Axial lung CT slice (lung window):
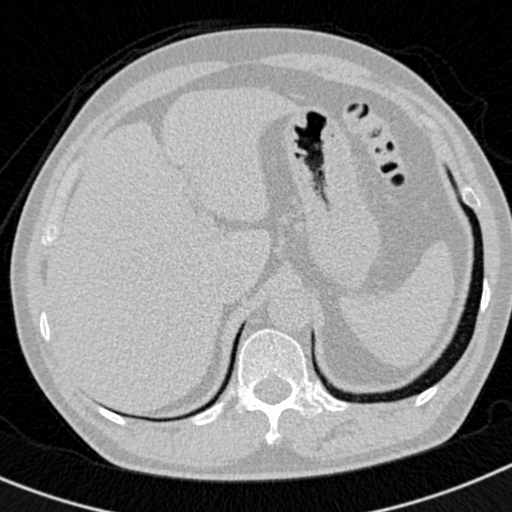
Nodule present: no